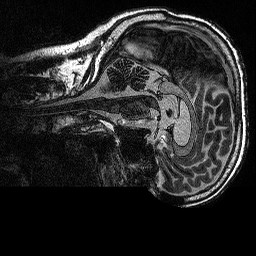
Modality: MP2RAGE
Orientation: sagittal
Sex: male
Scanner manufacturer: siemens
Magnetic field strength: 3 T
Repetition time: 5 s
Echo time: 0.00292 s